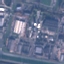
Label: Industrial